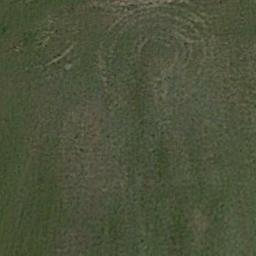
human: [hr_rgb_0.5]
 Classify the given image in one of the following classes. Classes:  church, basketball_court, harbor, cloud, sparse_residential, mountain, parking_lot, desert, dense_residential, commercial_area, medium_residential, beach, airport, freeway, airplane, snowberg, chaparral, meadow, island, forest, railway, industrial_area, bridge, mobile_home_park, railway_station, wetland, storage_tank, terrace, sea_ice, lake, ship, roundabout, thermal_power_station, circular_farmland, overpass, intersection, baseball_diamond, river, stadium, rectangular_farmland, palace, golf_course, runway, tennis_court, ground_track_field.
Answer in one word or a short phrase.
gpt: meadow